Interaction volume radius: 5 \u00c5
Interaction volume height: 35 \u00c5
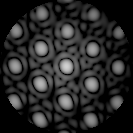
Disorder parameter: 0.04087